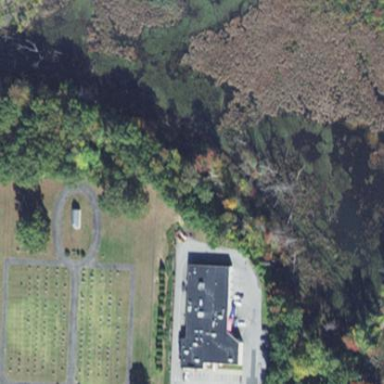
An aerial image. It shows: Cemetery enclosed by chain link fence.